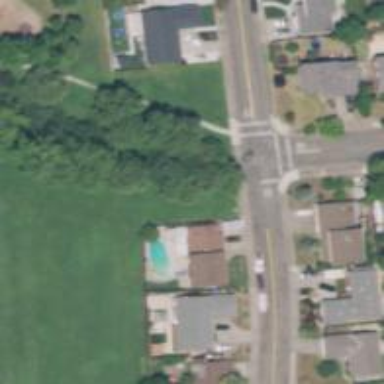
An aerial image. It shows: Road with stop sign.